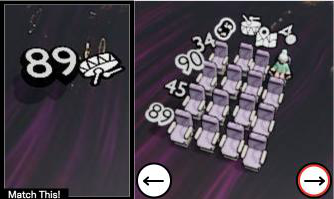
Task: seats
Answer: no